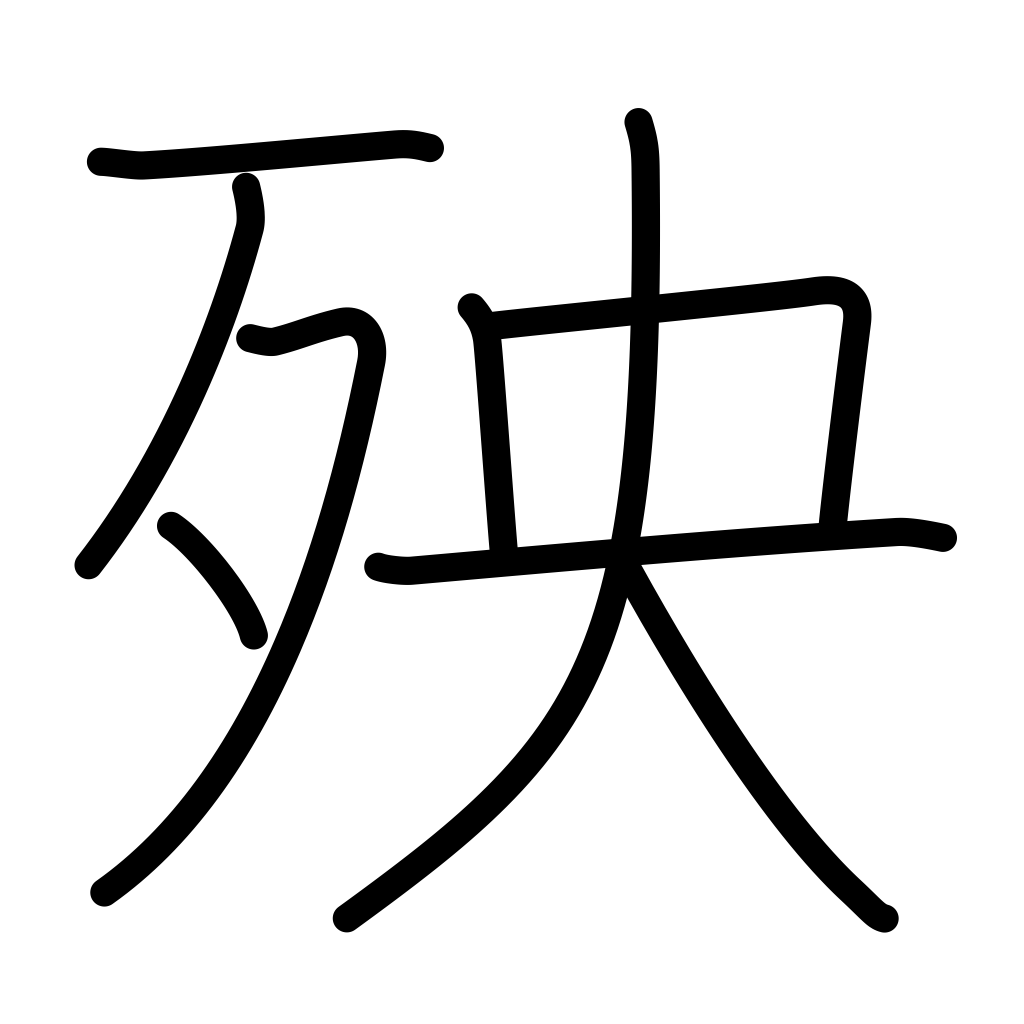
Meaning: misfortune, disaster, calamity